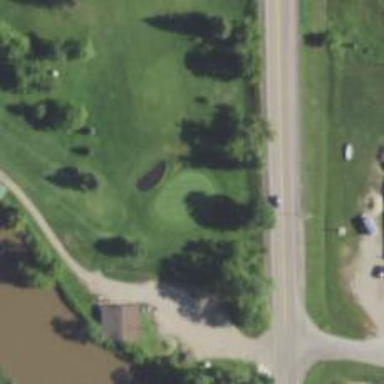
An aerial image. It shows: View of golf hole.